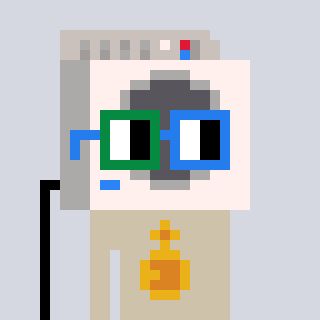
a pixel art character with square green and blue glasses, a washing machine-shaped head and a bege-colored body on a cool background